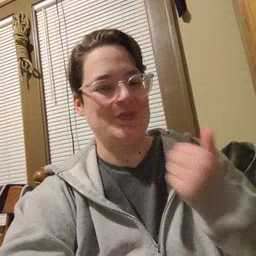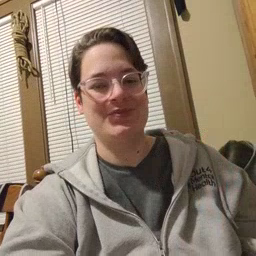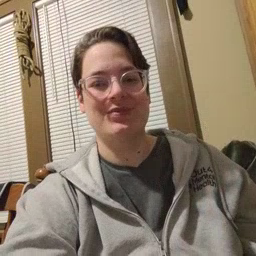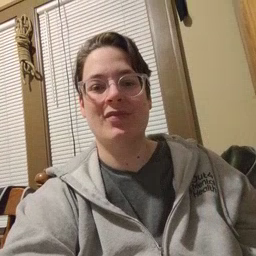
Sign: cute